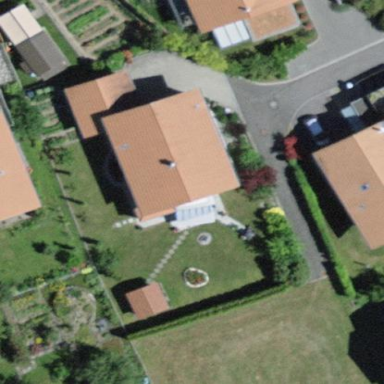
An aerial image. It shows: Residential building.